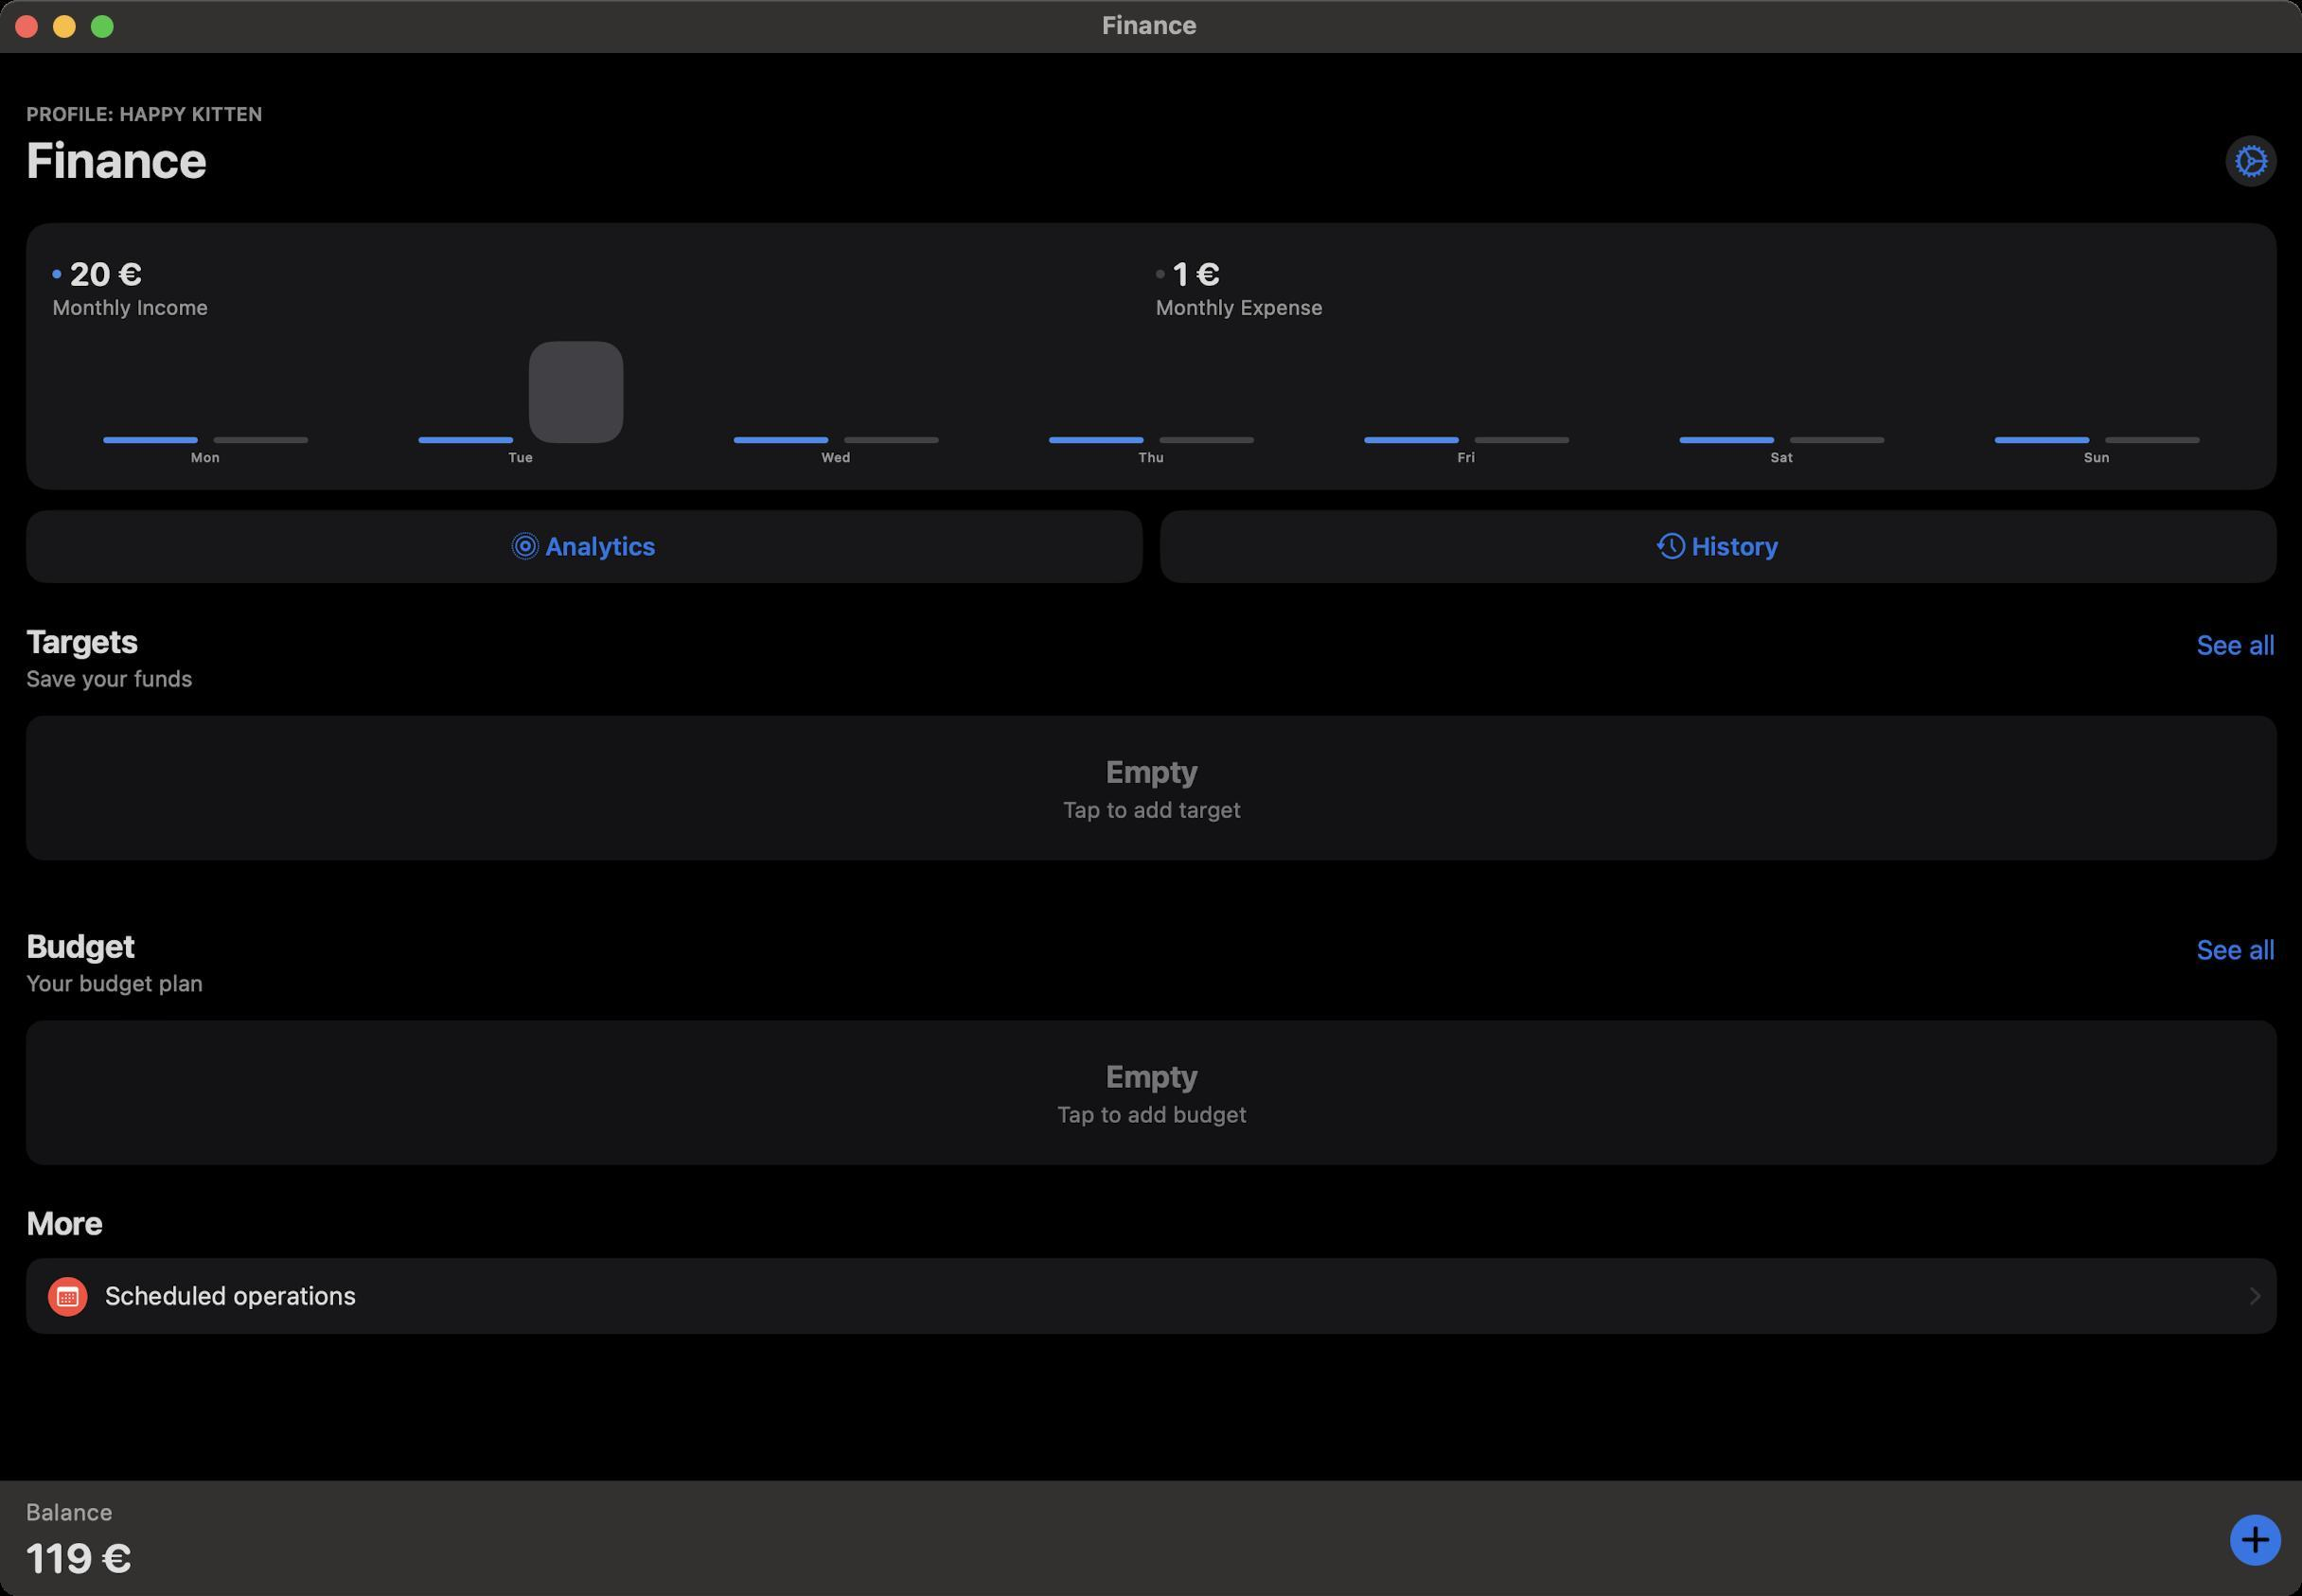
Accessibility tree:
{"name": "Finance", "role": "AXWindow", "description": null, "role_description": "standard window", "value": null, "position": "294.00;94.00", "size": "1216;843", "children": [{"name": null, "role": "AXGroup", "description": null, "role_description": "group", "value": null, "position": "0.00;0.00", "size": "1216;843", "children": [{"name": null, "role": "AXGroup", "description": null, "role_description": "group", "value": null, "position": "0.00;0.00", "size": "1217;843", "children": [{"name": null, "role": "AXGroup", "description": null, "role_description": "Nav bar", "value": null, "position": "0.00;27.72", "size": "1217;79", "children": [{"name": null, "role": "AXStaticText", "description": "PROFILE: HAPPY KITTEN", "role_description": "text", "value": null, "position": "13.86;53.90", "size": "125;12", "children": []}, {"name": null, "role": "AXHeading", "description": "Finance", "role_description": "heading", "value": null, "position": "13.86;68.53", "size": "96;31", "children": []}, {"name": null, "role": "AXButton", "description": "settingsButton", "role_description": "button", "value": null, "position": "1175.79;71.61", "size": "27;27", "children": []}]}, {"name": null, "role": "AXGroup", "description": null, "role_description": "group", "value": null, "position": "0.00;0.00", "size": "1217;843", "children": [{"name": null, "role": "AXGroup", "description": null, "role_description": "group", "value": null, "position": "0.00;0.00", "size": "1217;843", "children": [{"name": null, "role": "AXGroup", "description": null, "role_description": "group", "value": null, "position": "13.86;117.81", "size": "1189;190", "children": [{"name": null, "role": "AXGroup", "description": null, "role_description": "group", "value": null, "position": "27.72;134.75", "size": "1161;34", "children": [{"name": null, "role": "AXStaticText", "description": "20 €", "role_description": "text", "value": null, "position": "36.96;134.75", "size": "569;20", "children": []}, {"name": null, "role": "AXStaticText", "description": "1 €", "role_description": "text", "value": null, "position": "619.85;134.75", "size": "569;20", "children": []}, {"name": null, "role": "AXStaticText", "description": "Monthly Income", "role_description": "text", "value": null, "position": "27.72;155.54", "size": "579;13", "children": []}, {"name": null, "role": "AXStaticText", "description": "Monthly Expense", "role_description": "text", "value": null, "position": "610.61;155.54", "size": "579;13", "children": []}]}, {"name": null, "role": "AXGroup", "description": null, "role_description": "group", "value": null, "position": "25.41;180.18", "size": "1166;65", "children": [{"name": null, "role": "AXHeading", "description": "Bar Chart. 2 datasets. DataSet, DataSet", "role_description": "heading", "value": null, "position": "25.41;180.18", "size": "1166;65", "children": []}, {"name": null, "role": "AXGenericElement", "description": "DataSet,  Mon: 0,060", "role_description": "", "value": null, "position": "54.55;230.86", "size": "50;3", "children": []}, {"name": null, "role": "AXGenericElement", "description": null, "role_description": "group", "value": null, "position": "inf;-inf", "size": "0;0", "children": []}, {"name": null, "role": "AXGroup", "description": null, "role_description": "group", "value": null, "position": "inf;-inf", "size": "0;0", "children": []}, {"name": null, "role": "AXGroup", "description": null, "role_description": "group", "value": null, "position": "inf;-inf", "size": "0;0", "children": []}, {"name": null, "role": "AXGroup", "description": null, "role_description": "group", "value": null, "position": "inf;-inf", "size": "0;0", "children": []}, {"name": null, "role": "AXGroup", "description": null, "role_description": "group", "value": null, "position": "inf;-inf", "size": "0;0", "children": []}, {"name": null, "role": "AXGroup", "description": null, "role_description": "group", "value": null, "position": "inf;-inf", "size": "0;0", "children": []}, {"name": null, "role": "AXGroup", "description": null, "role_description": "group", "value": null, "position": "inf;-inf", "size": "0;0", "children": []}, {"name": null, "role": "AXGroup", "description": null, "role_description": "group", "value": null, "position": "inf;-inf", "size": "0;0", "children": []}, {"name": null, "role": "AXGroup", "description": null, "role_description": "group", "value": null, "position": "inf;-inf", "size": "0;0", "children": []}, {"name": null, "role": "AXGroup", "description": null, "role_description": "group", "value": null, "position": "inf;-inf", "size": "0;0", "children": []}, {"name": null, "role": "AXGroup", "description": null, "role_description": "group", "value": null, "position": "inf;-inf", "size": "0;0", "children": []}, {"name": null, "role": "AXGroup", "description": null, "role_description": "group", "value": null, "position": "inf;-inf", "size": "0;0", "children": []}, {"name": null, "role": "AXGroup", "description": null, "role_description": "group", "value": null, "position": "inf;-inf", "size": "0;0", "children": []}]}, {"name": null, "role": "AXGroup", "description": null, "role_description": "group", "value": null, "position": "13.86;269.50", "size": "1189;38", "children": [{"name": null, "role": "AXButton", "description": "Analytics", "role_description": "button", "value": null, "position": "13.86;269.50", "size": "590;38", "children": []}, {"name": null, "role": "AXButton", "description": "History", "role_description": "button", "value": null, "position": "612.92;269.50", "size": "590;38", "children": []}]}]}, {"name": null, "role": "AXGroup", "description": null, "role_description": "group", "value": null, "position": "0.00;328.79", "size": "1217;376", "children": [{"name": null, "role": "AXGroup", "description": null, "role_description": "group", "value": null, "position": "0.00;328.79", "size": "1217;286", "children": [{"name": null, "role": "AXGroup", "description": null, "role_description": "group", "value": null, "position": "13.86;328.79", "size": "1189;37", "children": [{"name": null, "role": "AXGroup", "description": null, "role_description": "group", "value": null, "position": "13.86;328.79", "size": "1189;20", "children": [{"name": null, "role": "AXStaticText", "description": "Targets", "role_description": "text", "value": null, "position": "13.86;328.79", "size": "1144;20", "children": []}, {"name": null, "role": "AXButton", "description": "See all", "role_description": "button", "value": null, "position": "1160.39;328.79", "size": "42;20", "children": []}]}, {"name": null, "role": "AXStaticText", "description": "Save your funds", "role_description": "text", "value": null, "position": "13.86;351.12", "size": "1189;15", "children": []}]}, {"name": null, "role": "AXGroup", "description": null, "role_description": "group", "value": null, "position": "421.96;398.09", "size": "373;37", "children": [{"name": null, "role": "AXStaticText", "description": "Empty", "role_description": "text", "value": null, "position": "421.96;398.09", "size": "373;19", "children": []}, {"name": null, "role": "AXStaticText", "description": "Tap to add target", "role_description": "text", "value": null, "position": "421.96;420.42", "size": "373;15", "children": []}]}, {"name": null, "role": "AXGroup", "description": null, "role_description": "group", "value": null, "position": "13.86;489.72", "size": "1189;37", "children": [{"name": null, "role": "AXGroup", "description": null, "role_description": "group", "value": null, "position": "13.86;489.72", "size": "1189;20", "children": [{"name": null, "role": "AXStaticText", "description": "Budget", "role_description": "text", "value": null, "position": "13.86;489.72", "size": "1144;20", "children": []}, {"name": null, "role": "AXButton", "description": "See all", "role_description": "button", "value": null, "position": "1160.39;489.72", "size": "42;20", "children": []}]}, {"name": null, "role": "AXStaticText", "description": "Your budget plan", "role_description": "text", "value": null, "position": "13.86;512.05", "size": "1189;15", "children": []}]}, {"name": null, "role": "AXGroup", "description": null, "role_description": "group", "value": null, "position": "421.96;559.02", "size": "373;37", "children": [{"name": null, "role": "AXStaticText", "description": "Empty", "role_description": "text", "value": null, "position": "421.96;559.02", "size": "373;19", "children": []}, {"name": null, "role": "AXStaticText", "description": "Tap to add budget", "role_description": "text", "value": null, "position": "421.96;581.35", "size": "373;15", "children": []}]}]}, {"name": null, "role": "AXGroup", "description": null, "role_description": "group", "value": null, "position": "13.86;636.02", "size": "1189;22", "children": [{"name": null, "role": "AXGroup", "description": null, "role_description": "group", "value": null, "position": "13.86;636.02", "size": "1189;20", "children": [{"name": null, "role": "AXStaticText", "description": "More", "role_description": "text", "value": null, "position": "13.86;636.02", "size": "1189;20", "children": []}]}]}, {"name": null, "role": "AXGroup", "description": null, "role_description": "group", "value": null, "position": "13.86;664.51", "size": "1189;40", "children": [{"name": null, "role": "AXStaticText", "description": "Scheduled operations", "role_description": "text", "value": null, "position": "55.44;676.83", "size": "1128;15", "children": []}]}]}, {"name": null, "role": "AXGroup", "description": null, "role_description": "group", "value": null, "position": "13.86;791.56", "size": "1153;44", "children": [{"name": null, "role": "AXStaticText", "description": "Balance", "role_description": "text", "value": null, "position": "13.86;791.56", "size": "1153;15", "children": []}, {"name": null, "role": "AXButton", "description": "119 €", "role_description": "button", "value": null, "position": "13.86;810.04", "size": "57;25", "children": []}]}]}]}]}]}, {"name": null, "role": "AXButton", "description": null, "role_description": "close button", "value": null, "position": "7.00;6.00", "size": "14;16", "children": []}, {"name": null, "role": "AXButton", "description": null, "role_description": "full screen button", "value": null, "position": "47.00;6.00", "size": "14;16", "children": [{"name": null, "role": "AXGroup", "description": null, "role_description": "group", "value": null, "position": "47.00;6.00", "size": "14;16", "children": [{"name": null, "role": "AXGroup", "description": null, "role_description": "group", "value": null, "position": "47.00;6.00", "size": "14;16", "children": []}]}]}, {"name": null, "role": "AXButton", "description": null, "role_description": "minimize button", "value": null, "position": "27.00;6.00", "size": "14;16", "children": []}, {"name": null, "role": "AXStaticText", "description": null, "role_description": "text", "value": "Finance", "position": "580.00;5.00", "size": "55;16", "children": []}, {"name": "Finance", "role": "AXWindow", "description": null, "role_description": "standard window", "value": null, "position": "294.00;94.00", "size": "1216;843", "children": [{"name": null, "role": "AXGroup", "description": null, "role_description": "group", "value": null, "position": "0.00;0.00", "size": "1216;843", "children": [{"name": null, "role": "AXGroup", "description": null, "role_description": "group", "value": null, "position": "0.00;0.00", "size": "1217;843", "children": [{"name": null, "role": "AXGroup", "description": null, "role_description": "Nav bar", "value": null, "position": "0.00;27.72", "size": "1217;79", "children": [{"name": null, "role": "AXStaticText", "description": "PROFILE: HAPPY KITTEN", "role_description": "text", "value": null, "position": "13.86;53.90", "size": "125;12", "children": []}, {"name": null, "role": "AXHeading", "description": "Finance", "role_description": "heading", "value": null, "position": "13.86;68.53", "size": "96;31", "children": []}, {"name": null, "role": "AXButton", "description": "settingsButton", "role_description": "button", "value": null, "position": "1175.79;71.61", "size": "27;27", "children": []}]}, {"name": null, "role": "AXGroup", "description": null, "role_description": "group", "value": null, "position": "0.00;0.00", "size": "1217;843", "children": [{"name": null, "role": "AXGroup", "description": null, "role_description": "group", "value": null, "position": "0.00;0.00", "size": "1217;843", "children": [{"name": null, "role": "AXGroup", "description": null, "role_description": "group", "value": null, "position": "13.86;117.81", "size": "1189;190", "children": [{"name": null, "role": "AXGroup", "description": null, "role_description": "group", "value": null, "position": "27.72;134.75", "size": "1161;34", "children": [{"name": null, "role": "AXStaticText", "description": "20 €", "role_description": "text", "value": null, "position": "36.96;134.75", "size": "569;20", "children": []}, {"name": null, "role": "AXStaticText", "description": "1 €", "role_description": "text", "value": null, "position": "619.85;134.75", "size": "569;20", "children": []}, {"name": null, "role": "AXStaticText", "description": "Monthly Income", "role_description": "text", "value": null, "position": "27.72;155.54", "size": "579;13", "children": []}, {"name": null, "role": "AXStaticText", "description": "Monthly Expense", "role_description": "text", "value": null, "position": "610.61;155.54", "size": "579;13", "children": []}]}, {"name": null, "role": "AXGroup", "description": null, "role_description": "group", "value": null, "position": "25.41;180.18", "size": "1166;65", "children": [{"name": null, "role": "AXGroup", "description": null, "role_description": "group", "value": null, "position": "inf;-inf", "size": "0;0", "children": []}, {"name": null, "role": "AXGroup", "description": null, "role_description": "group", "value": null, "position": "inf;-inf", "size": "0;0", "children": []}, {"name": null, "role": "AXGroup", "description": null, "role_description": "group", "value": null, "position": "inf;-inf", "size": "0;0", "children": []}, {"name": null, "role": "AXGroup", "description": null, "role_description": "group", "value": null, "position": "inf;-inf", "size": "0;0", "children": []}, {"name": null, "role": "AXGroup", "description": null, "role_description": "group", "value": null, "position": "inf;-inf", "size": "0;0", "children": []}, {"name": null, "role": "AXGroup", "description": null, "role_description": "group", "value": null, "position": "inf;-inf", "size": "0;0", "children": []}, {"name": null, "role": "AXGroup", "description": null, "role_description": "group", "value": null, "position": "inf;-inf", "size": "0;0", "children": []}, {"name": null, "role": "AXGroup", "description": null, "role_description": "group", "value": null, "position": "inf;-inf", "size": "0;0", "children": []}, {"name": null, "role": "AXGroup", "description": null, "role_description": "group", "value": null, "position": "inf;-inf", "size": "0;0", "children": []}, {"name": null, "role": "AXGroup", "description": null, "role_description": "group", "value": null, "position": "inf;-inf", "size": "0;0", "children": []}, {"name": null, "role": "AXGroup", "description": null, "role_description": "group", "value": null, "position": "inf;-inf", "size": "0;0", "children": []}, {"name": null, "role": "AXGroup", "description": null, "role_description": "group", "value": null, "position": "inf;-inf", "size": "0;0", "children": []}, {"name": null, "role": "AXGroup", "description": null, "role_description": "group", "value": null, "position": "inf;-inf", "size": "0;0", "children": []}, {"name": null, "role": "AXGroup", "description": null, "role_description": "group", "value": null, "position": "inf;-inf", "size": "0;0", "children": []}, {"name": null, "role": "AXGroup", "description": null, "role_description": "group", "value": null, "position": "inf;-inf", "size": "0;0", "children": []}]}, {"name": null, "role": "AXGroup", "description": null, "role_description": "group", "value": null, "position": "13.86;269.50", "size": "1189;38", "children": [{"name": null, "role": "AXButton", "description": "Analytics", "role_description": "button", "value": null, "position": "13.86;269.50", "size": "590;38", "children": []}, {"name": null, "role": "AXButton", "description": "History", "role_description": "button", "value": null, "position": "612.92;269.50", "size": "590;38", "children": []}]}]}, {"name": null, "role": "AXGroup", "description": null, "role_description": "group", "value": null, "position": "0.00;328.79", "size": "1217;376", "children": [{"name": null, "role": "AXGroup", "description": null, "role_description": "group", "value": null, "position": "0.00;328.79", "size": "1217;286", "children": [{"name": null, "role": "AXGroup", "description": null, "role_description": "group", "value": null, "position": "13.86;328.79", "size": "1189;37", "children": [{"name": null, "role": "AXGroup", "description": null, "role_description": "group", "value": null, "position": "13.86;328.79", "size": "1189;20", "children": [{"name": null, "role": "AXStaticText", "description": "Targets", "role_description": "text", "value": null, "position": "13.86;328.79", "size": "1144;20", "children": []}, {"name": null, "role": "AXButton", "description": "See all", "role_description": "button", "value": null, "position": "1160.39;328.79", "size": "42;20", "children": []}]}, {"name": null, "role": "AXStaticText", "description": "Save your funds", "role_description": "text", "value": null, "position": "13.86;351.12", "size": "1189;15", "children": []}]}, {"name": null, "role": "AXGroup", "description": null, "role_description": "group", "value": null, "position": "421.96;398.09", "size": "373;37", "children": [{"name": null, "role": "AXStaticText", "description": "Empty", "role_description": "text", "value": null, "position": "421.96;398.09", "size": "373;19", "children": []}, {"name": null, "role": "AXStaticText", "description": "Tap to add target", "role_description": "text", "value": null, "position": "421.96;420.42", "size": "373;15", "children": []}]}, {"name": null, "role": "AXGroup", "description": null, "role_description": "group", "value": null, "position": "13.86;489.72", "size": "1189;37", "children": [{"name": null, "role": "AXGroup", "description": null, "role_description": "group", "value": null, "position": "13.86;489.72", "size": "1189;20", "children": [{"name": null, "role": "AXStaticText", "description": "Budget", "role_description": "text", "value": null, "position": "13.86;489.72", "size": "1144;20", "children": []}, {"name": null, "role": "AXButton", "description": "See all", "role_description": "button", "value": null, "position": "1160.39;489.72", "size": "42;20", "children": []}]}, {"name": null, "role": "AXStaticText", "description": "Your budget plan", "role_description": "text", "value": null, "position": "13.86;512.05", "size": "1189;15", "children": []}]}, {"name": null, "role": "AXGroup", "description": null, "role_description": "group", "value": null, "position": "421.96;559.02", "size": "373;37", "children": [{"name": null, "role": "AXStaticText", "description": "Empty", "role_description": "text", "value": null, "position": "421.96;559.02", "size": "373;19", "children": []}, {"name": null, "role": "AXStaticText", "description": "Tap to add budget", "role_description": "text", "value": null, "position": "421.96;581.35", "size": "373;15", "children": []}]}]}, {"name": null, "role": "AXGroup", "description": null, "role_description": "group", "value": null, "position": "13.86;636.02", "size": "1189;22", "children": [{"name": null, "role": "AXGroup", "description": null, "role_description": "group", "value": null, "position": "13.86;636.02", "size": "1189;20", "children": [{"name": null, "role": "AXStaticText", "description": "More", "role_description": "text", "value": null, "position": "13.86;636.02", "size": "1189;20", "children": []}]}]}, {"name": null, "role": "AXGroup", "description": null, "role_description": "group", "value": null, "position": "13.86;664.51", "size": "1189;40", "children": [{"name": null, "role": "AXStaticText", "description": "Scheduled operations", "role_description": "text", "value": null, "position": "55.44;676.83", "size": "1128;15", "children": []}]}]}, {"name": null, "role": "AXGroup", "description": null, "role_description": "group", "value": null, "position": "13.86;791.56", "size": "1153;44", "children": [{"name": null, "role": "AXStaticText", "description": "Balance", "role_description": "text", "value": null, "position": "13.86;791.56", "size": "1153;15", "children": []}, {"name": null, "role": "AXButton", "description": "119 €", "role_description": "button", "value": null, "position": "13.86;810.04", "size": "57;25", "children": []}]}]}]}]}]}, {"name": null, "role": "AXButton", "description": null, "role_description": "close button", "value": null, "position": "7.00;6.00", "size": "14;16", "children": []}, {"name": null, "role": "AXButton", "description": null, "role_description": "full screen button", "value": null, "position": "47.00;6.00", "size": "14;16", "children": [{"name": null, "role": "AXGroup", "description": null, "role_description": "group", "value": null, "position": "47.00;6.00", "size": "14;16", "children": [{"name": null, "role": "AXGroup", "description": null, "role_description": "group", "value": null, "position": "47.00;6.00", "size": "14;16", "children": []}]}]}, {"name": null, "role": "AXButton", "description": null, "role_description": "minimize button", "value": null, "position": "27.00;6.00", "size": "14;16", "children": []}, {"name": null, "role": "AXStaticText", "description": null, "role_description": "text", "value": "Finance", "position": "580.00;5.00", "size": "55;16", "children": []}]}]}